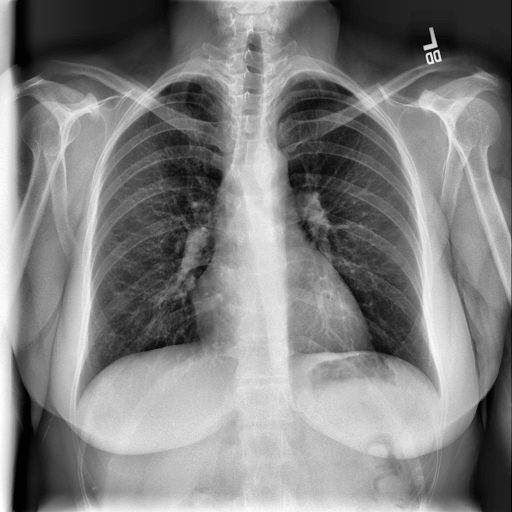
Finding: NORMAL